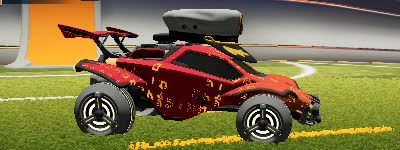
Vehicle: octane